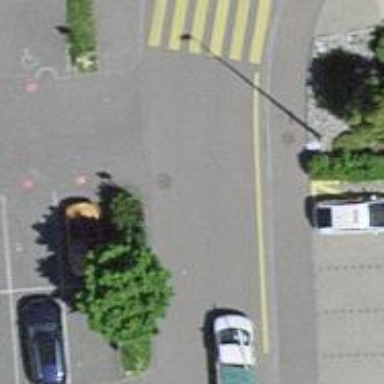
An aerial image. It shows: Parking entrance.